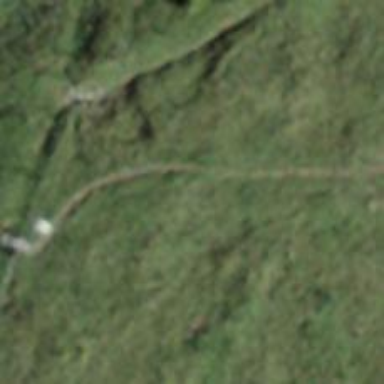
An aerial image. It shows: Path covered in grass.